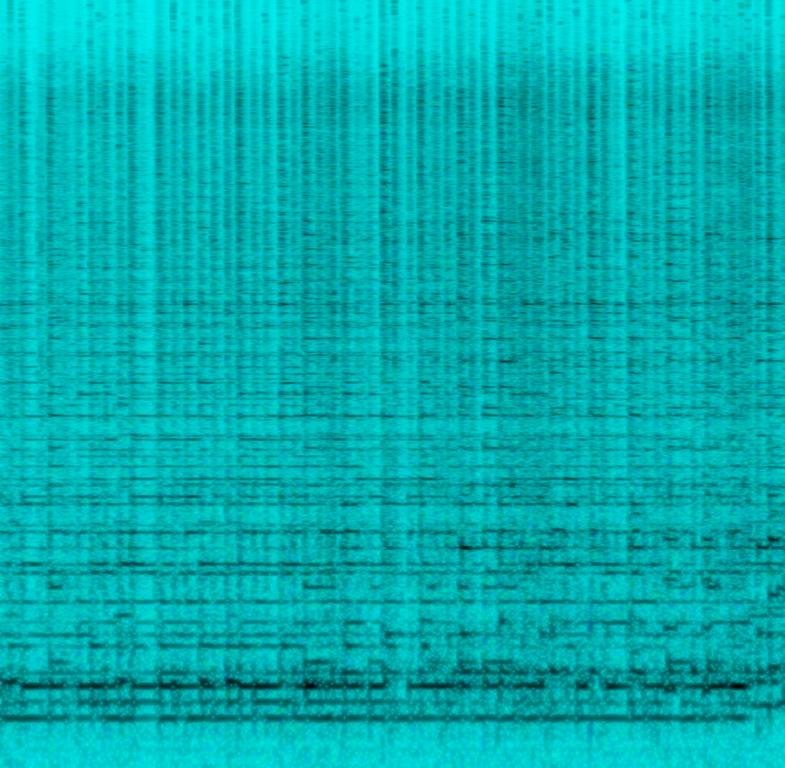
The low quality recording features an acoustic rhythm guitar being aggressively strummed, while producing some happy sounding melodies. The guitar sounds a bit hollow, almost as if it is recorded with a phone.